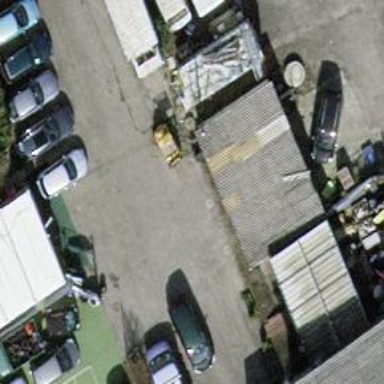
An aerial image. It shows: Hangar building.